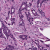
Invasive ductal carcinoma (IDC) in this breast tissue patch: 1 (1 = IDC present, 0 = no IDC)